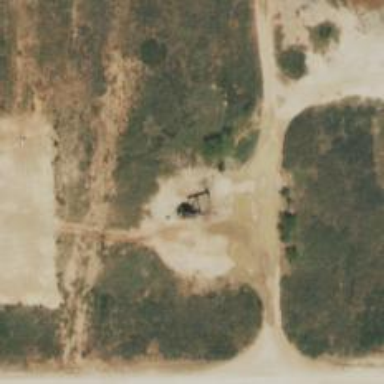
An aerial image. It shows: Petroleum well.